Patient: sex M, age 61
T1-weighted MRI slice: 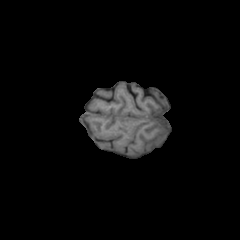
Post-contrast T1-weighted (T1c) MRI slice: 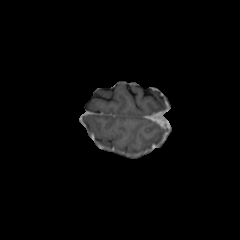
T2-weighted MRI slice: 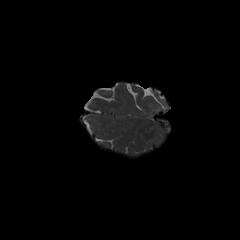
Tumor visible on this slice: no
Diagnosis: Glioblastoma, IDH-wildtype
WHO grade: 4